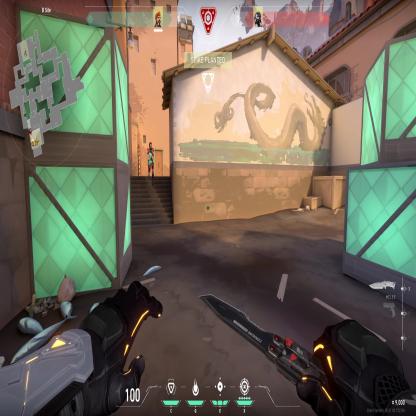
Label: enemy